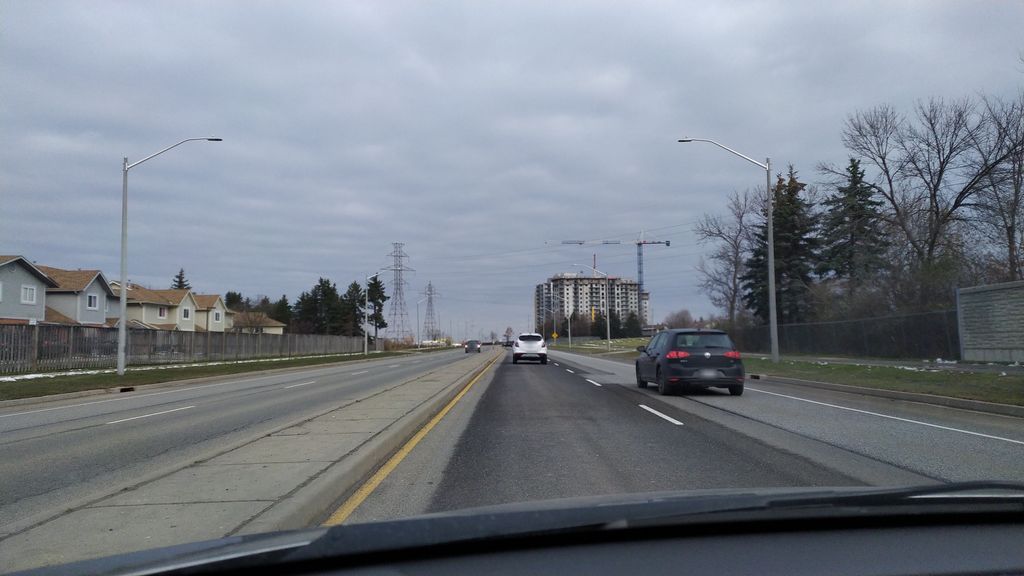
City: kitchener-waterloo